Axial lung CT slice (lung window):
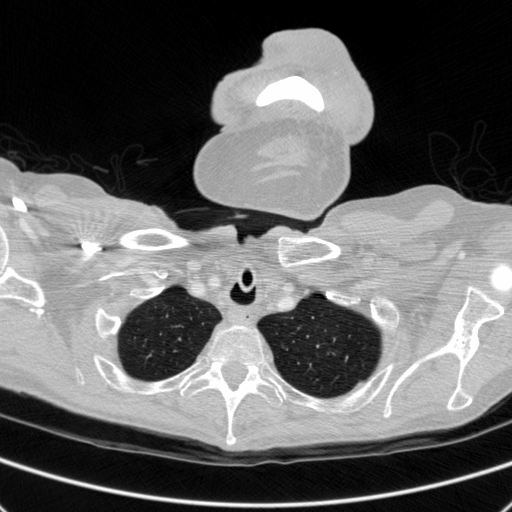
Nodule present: no